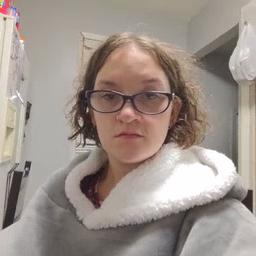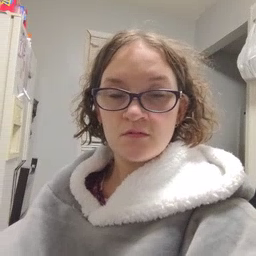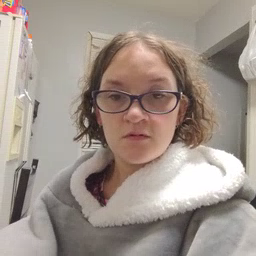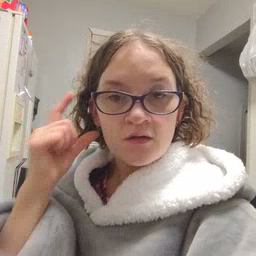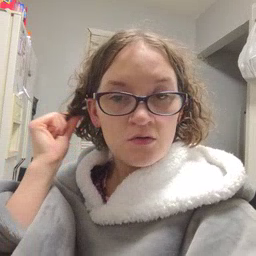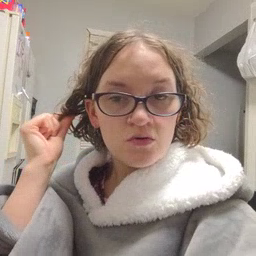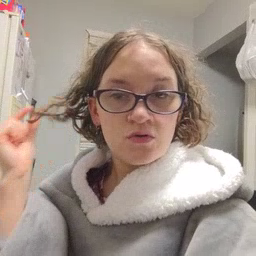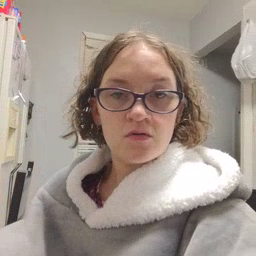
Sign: hair